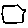
Label: hexagon